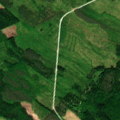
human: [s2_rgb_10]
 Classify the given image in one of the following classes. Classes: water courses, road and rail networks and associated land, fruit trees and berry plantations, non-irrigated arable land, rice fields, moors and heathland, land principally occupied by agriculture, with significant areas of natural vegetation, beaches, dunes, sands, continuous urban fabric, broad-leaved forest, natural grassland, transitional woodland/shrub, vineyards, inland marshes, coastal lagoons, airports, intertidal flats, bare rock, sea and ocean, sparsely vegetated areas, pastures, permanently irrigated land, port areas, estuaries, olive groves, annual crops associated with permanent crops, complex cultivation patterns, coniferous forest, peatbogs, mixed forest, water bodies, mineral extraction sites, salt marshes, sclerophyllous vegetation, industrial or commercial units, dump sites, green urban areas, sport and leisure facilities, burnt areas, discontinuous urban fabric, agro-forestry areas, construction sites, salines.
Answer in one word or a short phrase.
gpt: coniferous forest, mixed forest, transitional woodland/shrub